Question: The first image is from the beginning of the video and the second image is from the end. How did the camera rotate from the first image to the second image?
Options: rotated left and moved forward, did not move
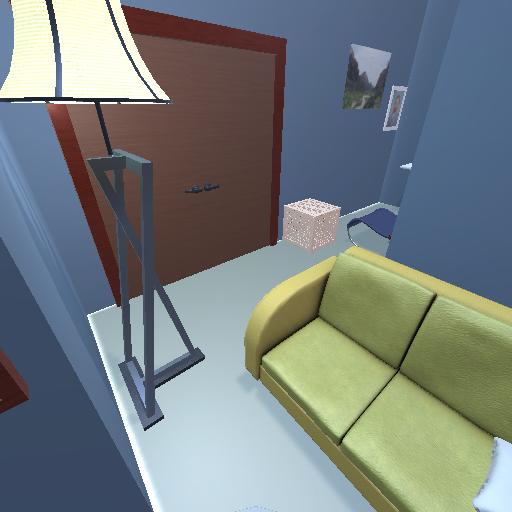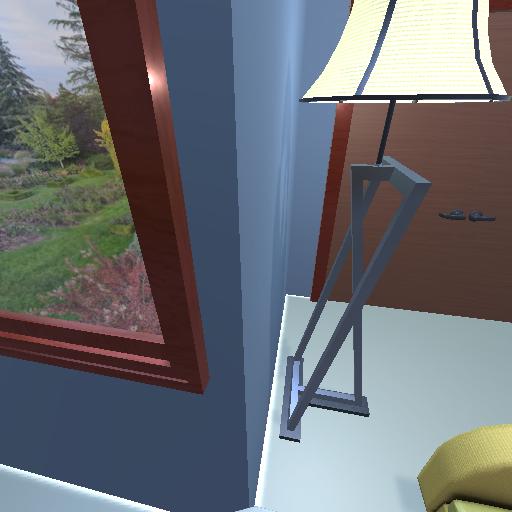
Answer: rotated left and moved forward